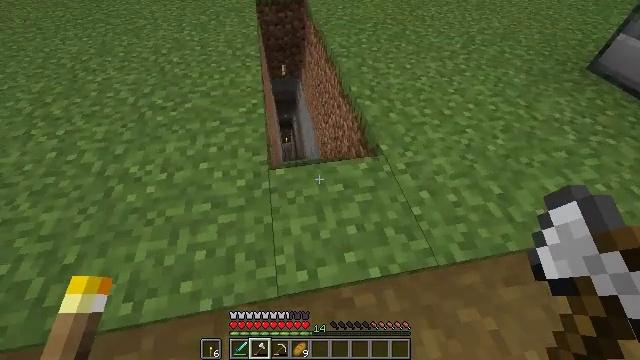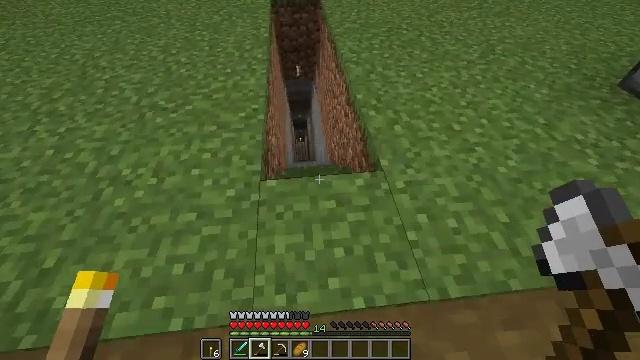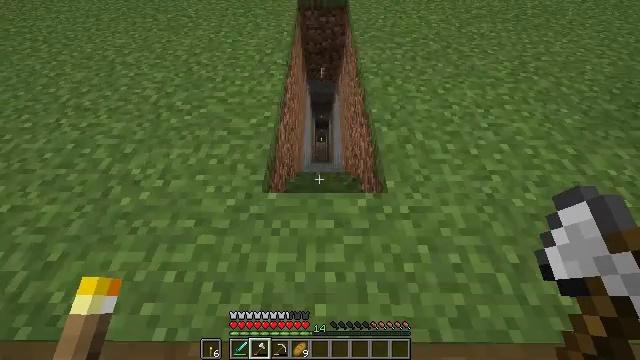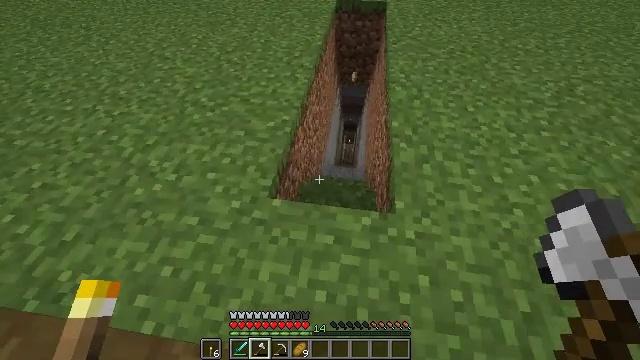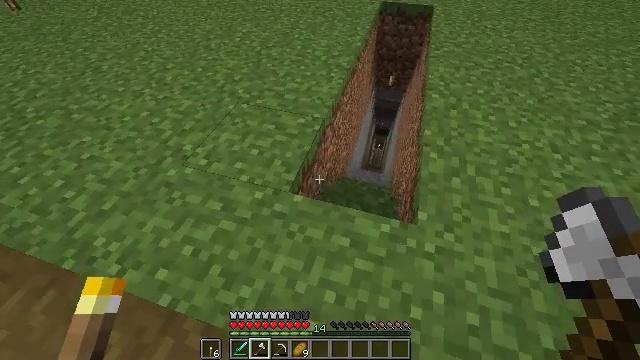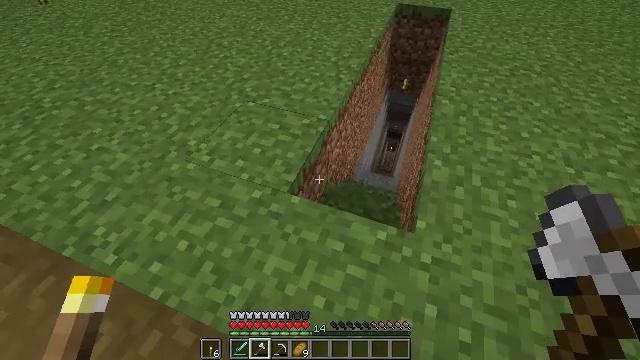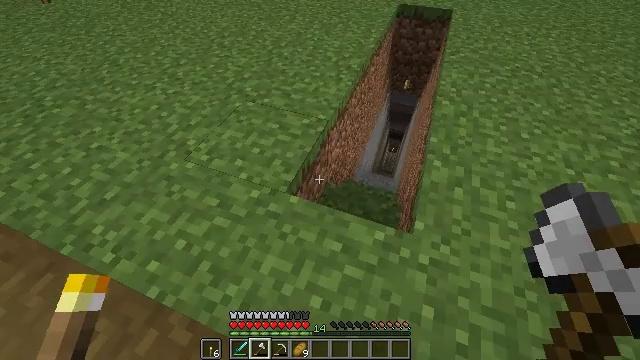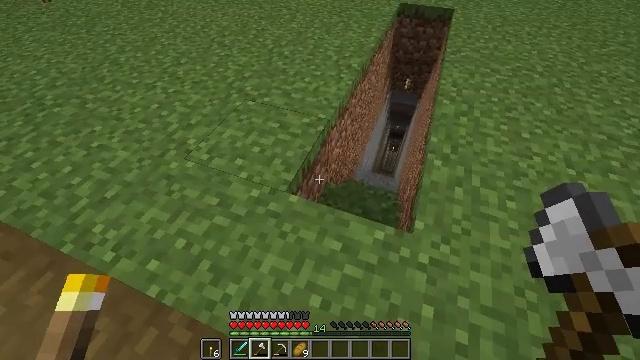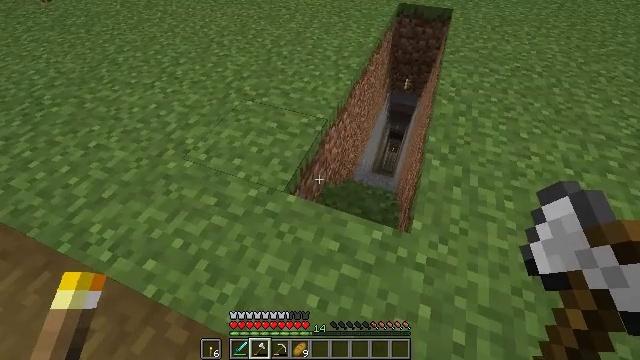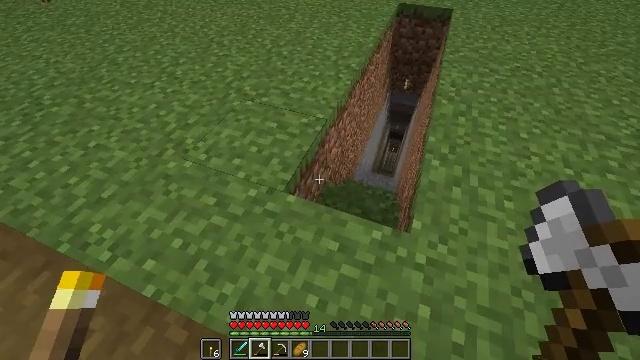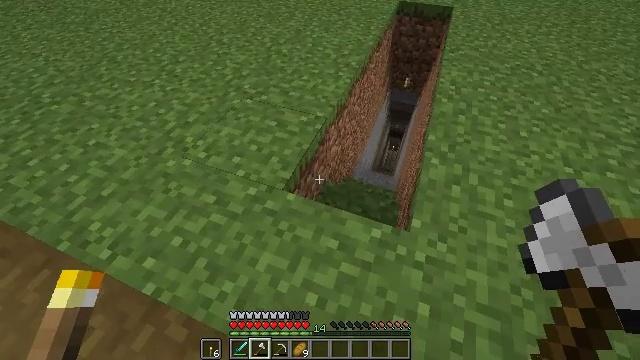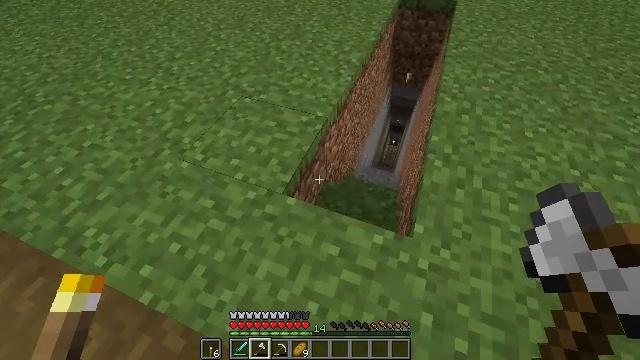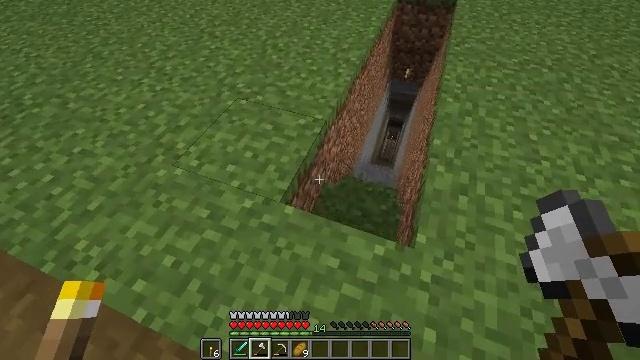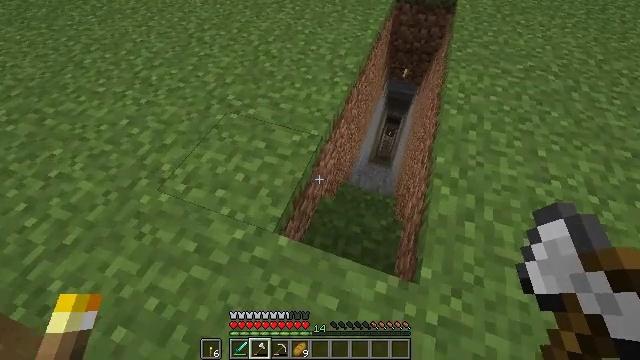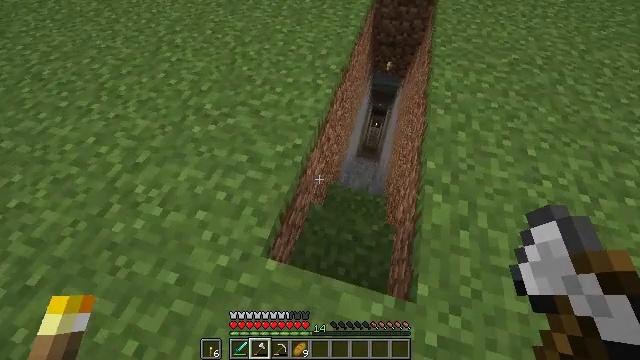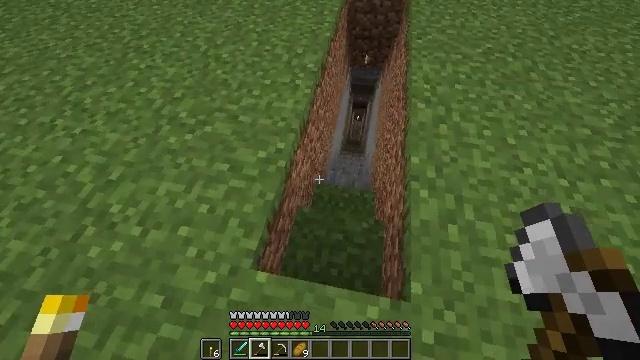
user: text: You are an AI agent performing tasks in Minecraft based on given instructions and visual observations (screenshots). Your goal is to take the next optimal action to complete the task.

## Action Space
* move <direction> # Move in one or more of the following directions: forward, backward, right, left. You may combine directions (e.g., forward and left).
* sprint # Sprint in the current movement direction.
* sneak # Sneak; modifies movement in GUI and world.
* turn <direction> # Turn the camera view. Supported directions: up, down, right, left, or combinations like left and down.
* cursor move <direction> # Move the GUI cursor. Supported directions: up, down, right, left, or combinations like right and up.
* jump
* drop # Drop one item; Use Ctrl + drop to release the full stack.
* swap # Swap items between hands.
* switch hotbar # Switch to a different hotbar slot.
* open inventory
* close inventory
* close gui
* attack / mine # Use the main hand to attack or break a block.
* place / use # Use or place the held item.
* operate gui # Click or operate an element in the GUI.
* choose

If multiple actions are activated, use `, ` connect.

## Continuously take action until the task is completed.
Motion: motion action
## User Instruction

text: Dig up the grass block for dirt.
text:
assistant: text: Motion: move forward and move right, turn left
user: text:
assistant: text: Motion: move forward and move right, turn left
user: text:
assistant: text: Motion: turn left
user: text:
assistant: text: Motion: turn left
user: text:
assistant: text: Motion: turn left
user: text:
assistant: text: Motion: no_op
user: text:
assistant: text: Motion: no_op
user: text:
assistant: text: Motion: no_op
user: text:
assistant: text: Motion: no_op
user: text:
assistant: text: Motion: no_op
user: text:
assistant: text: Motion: move forward, turn down
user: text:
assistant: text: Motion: move forward, turn down
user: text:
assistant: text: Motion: move forward
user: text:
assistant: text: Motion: move forward, turn right and down
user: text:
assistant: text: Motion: move forward, turn right
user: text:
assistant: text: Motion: turn right
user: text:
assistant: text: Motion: turn right
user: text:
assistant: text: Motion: no_op
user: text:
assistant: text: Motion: no_op
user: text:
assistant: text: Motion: no_op
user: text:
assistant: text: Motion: no_op
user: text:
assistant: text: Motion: no_op
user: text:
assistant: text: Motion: no_op
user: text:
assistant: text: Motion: turn right
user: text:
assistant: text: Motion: turn right
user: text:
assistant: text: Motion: no_op
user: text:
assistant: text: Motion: move forward
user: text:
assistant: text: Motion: move forward
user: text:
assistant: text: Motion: move forward
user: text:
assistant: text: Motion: move forward